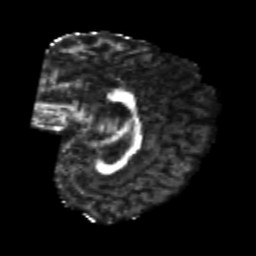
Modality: FA
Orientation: sagittal
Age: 23
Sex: female
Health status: healthy
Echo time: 0.074 s